Brain MRI, t1w sequence, axial 2D slice.
Patient: age 23, sex F, weight 90 kg, height 1.9 m
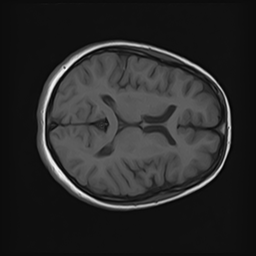